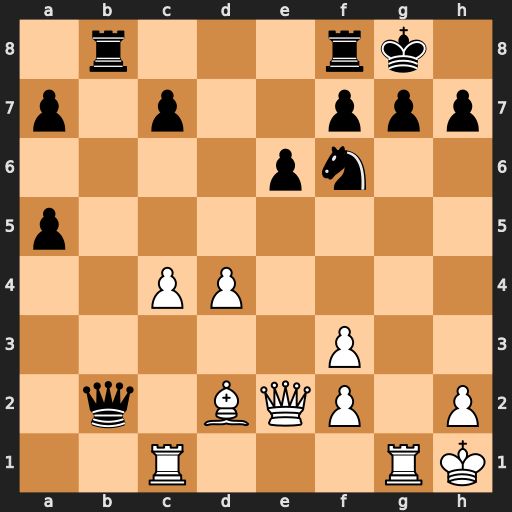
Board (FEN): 1r3rk1/p1p2ppp/4pn2/p7/2PP4/5P2/1q1BQP1P/2R3RK
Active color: w
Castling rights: -
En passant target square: -
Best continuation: Rxg7+ Kxg7 Rg1+ Ng4 Rxg4+ Kh8 Bh6 Qb1+ Kg2